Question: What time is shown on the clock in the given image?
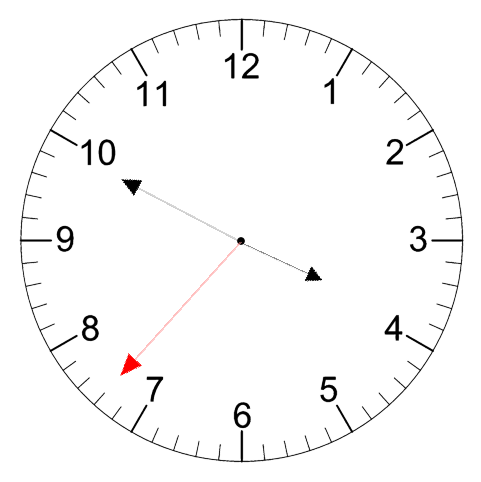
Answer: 03:49:37